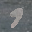
Label: 9